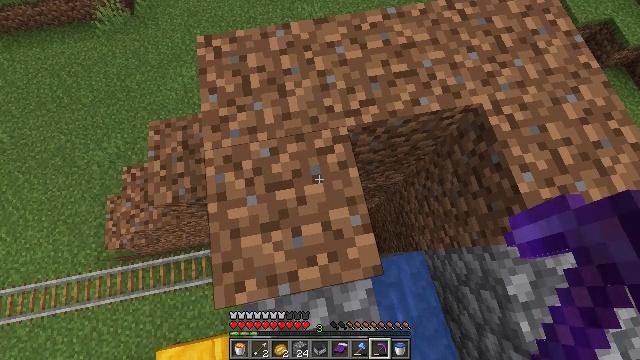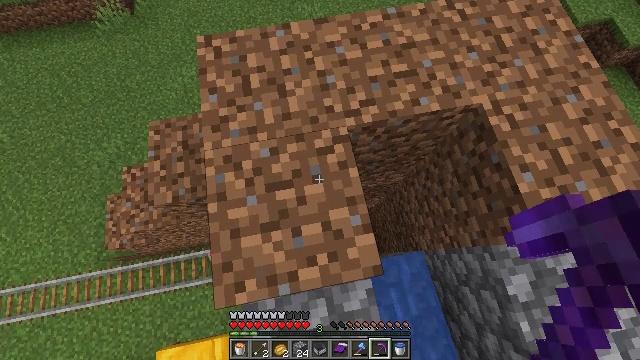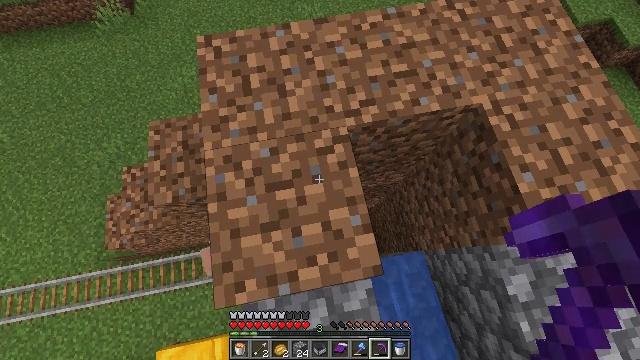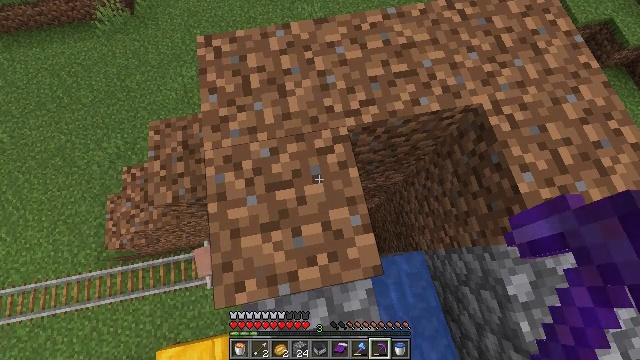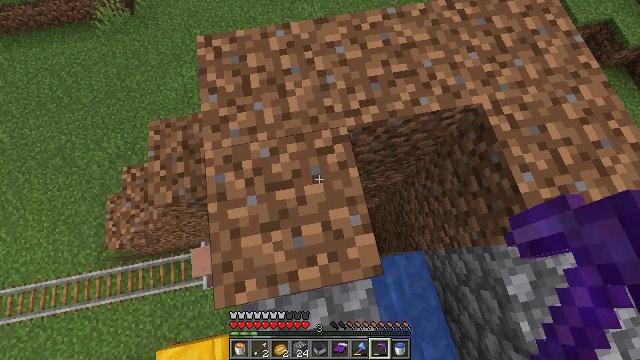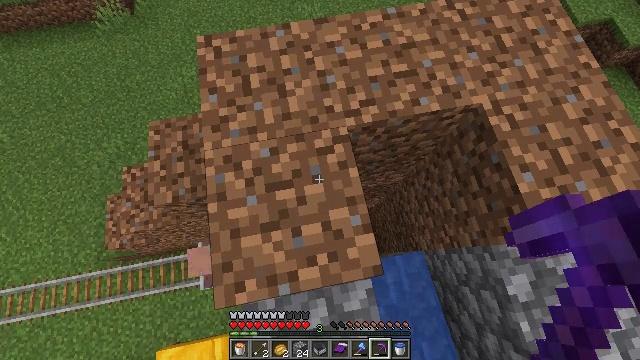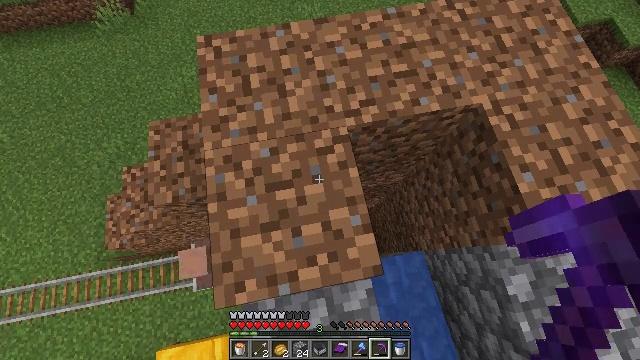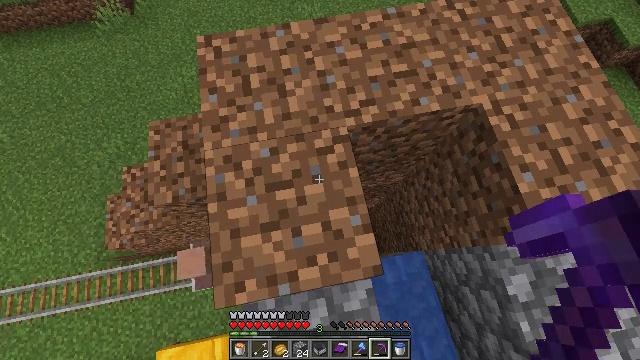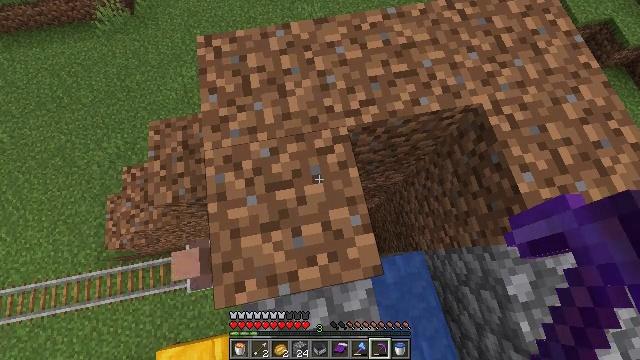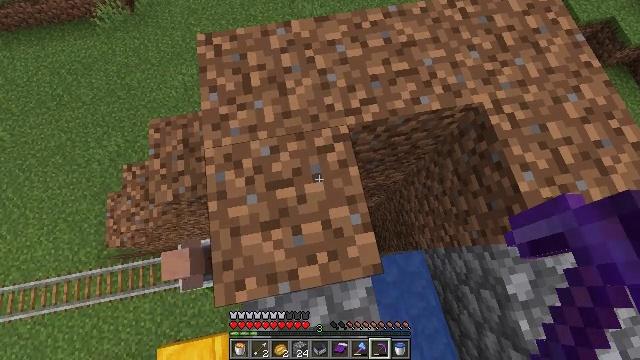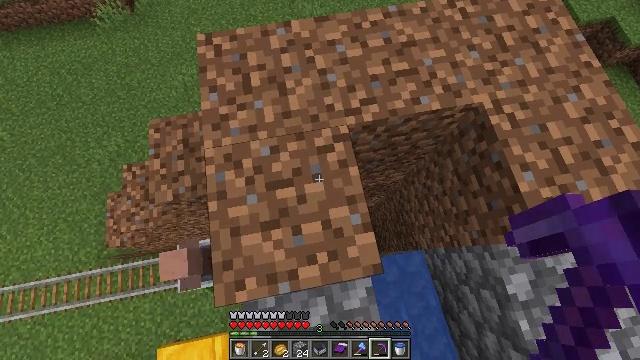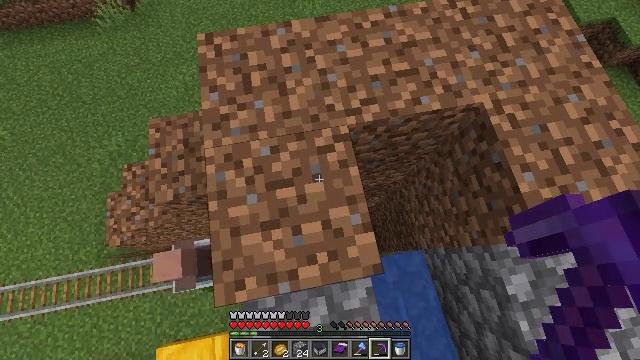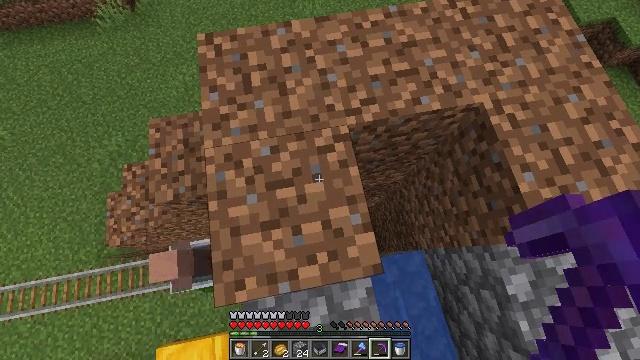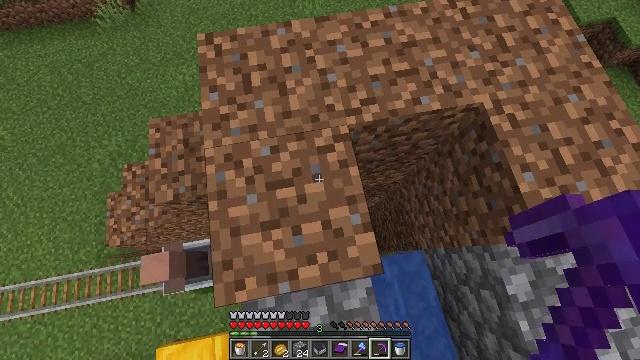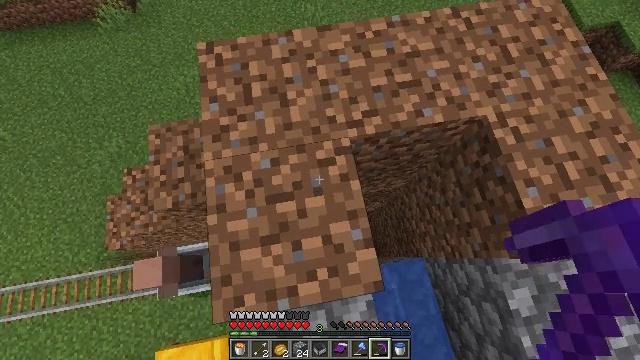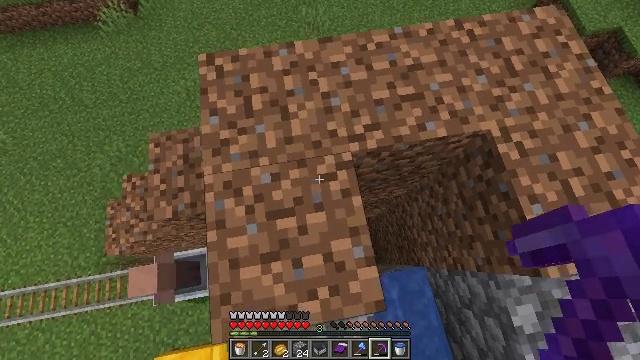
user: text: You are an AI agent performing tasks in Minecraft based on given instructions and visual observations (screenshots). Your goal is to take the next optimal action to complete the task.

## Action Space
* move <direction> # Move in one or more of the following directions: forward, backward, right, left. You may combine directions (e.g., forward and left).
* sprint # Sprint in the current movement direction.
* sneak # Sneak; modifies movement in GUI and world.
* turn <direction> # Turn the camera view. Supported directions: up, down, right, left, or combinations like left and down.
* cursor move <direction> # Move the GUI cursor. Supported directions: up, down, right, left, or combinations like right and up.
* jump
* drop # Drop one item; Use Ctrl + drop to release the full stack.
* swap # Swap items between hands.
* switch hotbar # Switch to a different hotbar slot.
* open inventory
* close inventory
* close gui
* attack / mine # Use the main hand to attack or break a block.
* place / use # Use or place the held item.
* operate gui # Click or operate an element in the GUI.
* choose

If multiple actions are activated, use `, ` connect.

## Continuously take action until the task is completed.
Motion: motion action
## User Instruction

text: Mine cobblestone underground.
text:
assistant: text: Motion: no_op
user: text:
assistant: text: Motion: no_op
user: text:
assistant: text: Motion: no_op
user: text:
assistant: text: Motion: no_op
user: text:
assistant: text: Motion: no_op
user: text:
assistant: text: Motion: no_op
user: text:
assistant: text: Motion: no_op
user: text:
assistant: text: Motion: no_op
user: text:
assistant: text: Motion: no_op
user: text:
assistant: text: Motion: no_op
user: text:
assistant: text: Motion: no_op
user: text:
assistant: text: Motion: no_op
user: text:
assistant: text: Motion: no_op
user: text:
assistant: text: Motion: move forward
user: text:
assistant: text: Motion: move forward
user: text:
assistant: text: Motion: move forward
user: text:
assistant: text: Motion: move forward, turn up
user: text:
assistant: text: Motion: move forward
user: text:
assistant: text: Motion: move forward
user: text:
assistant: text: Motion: move forward, turn left
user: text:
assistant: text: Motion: move forward, turn left, jump
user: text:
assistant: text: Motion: move forward, turn left, jump
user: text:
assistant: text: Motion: move forward, turn left, jump
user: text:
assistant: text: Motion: move forward, turn left
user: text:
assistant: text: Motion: move forward, turn left
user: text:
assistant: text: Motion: move forward, turn left
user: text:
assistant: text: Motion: move forward, turn left and up
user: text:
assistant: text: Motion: move forward, turn left and up
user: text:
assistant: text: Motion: move forward, turn left and up
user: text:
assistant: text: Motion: move forward